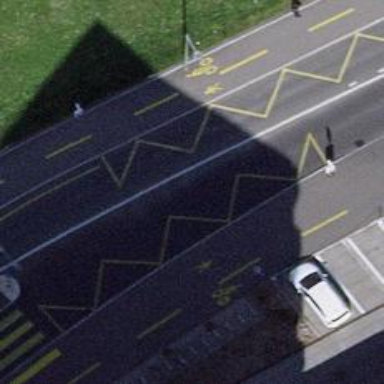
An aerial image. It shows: Bus stop with designated public transport stop position.